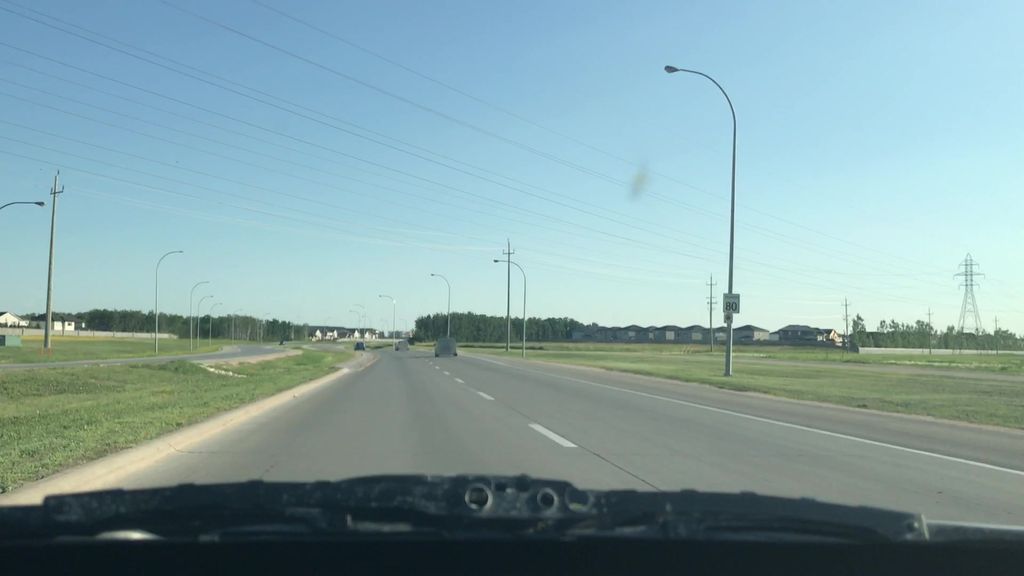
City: winnipeg